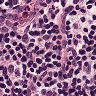
Metastatic tissue present: no